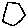
Label: hexagon